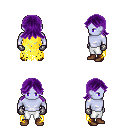
a pixel art fantasy rpg character, male body template, dark elf, purple skin, yellow tattered cape, white pants, purple loose hair, metal gloves, brown shoes, four views (front, back, left, right), 2x2 character sprite sheet, small pixel art, hard edges, no anti-aliasing